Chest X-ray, PA view. Patient: 67 years old, sex F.
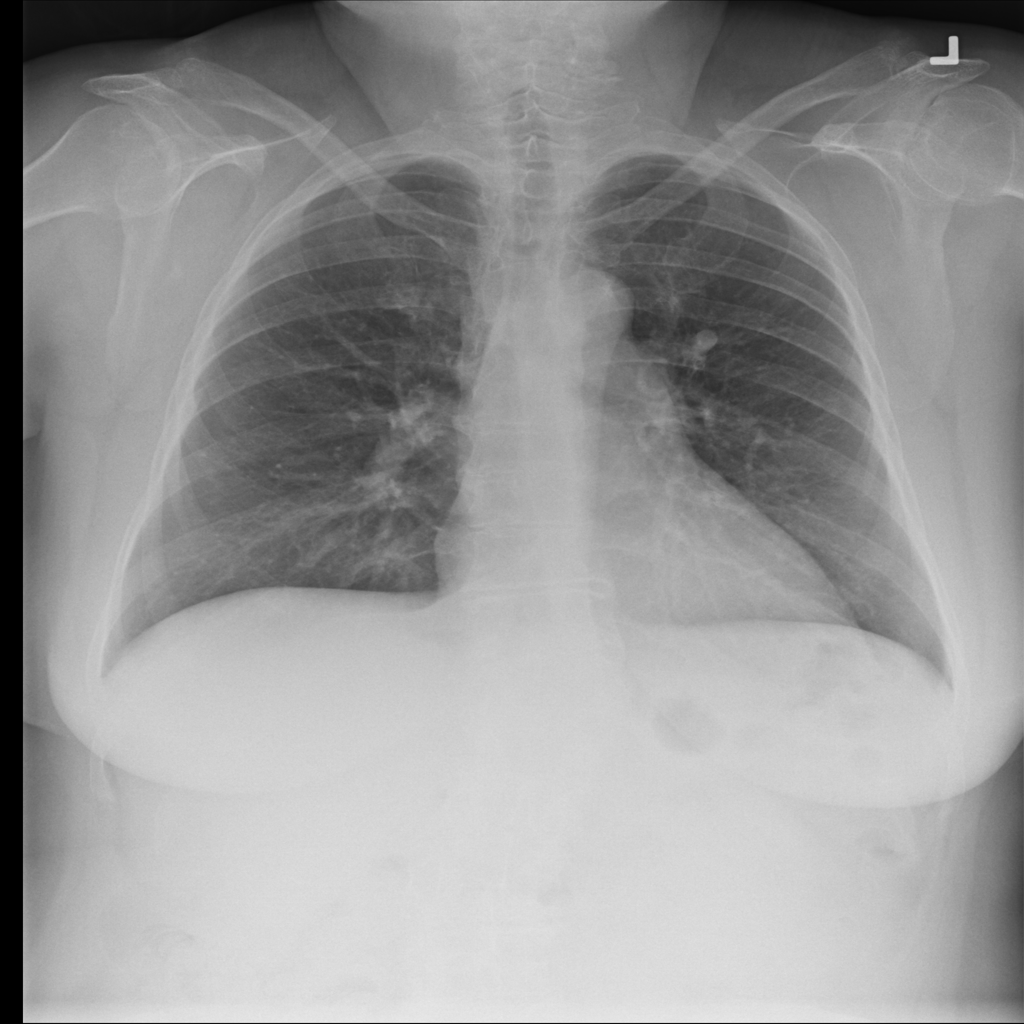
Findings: No Finding